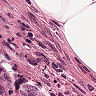
Metastatic tissue present: yes